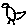
Label: bird